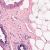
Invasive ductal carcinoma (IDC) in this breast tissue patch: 0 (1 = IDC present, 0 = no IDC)